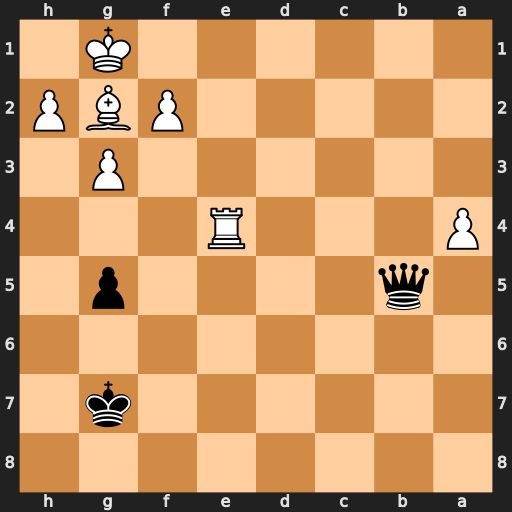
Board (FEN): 8/6k1/8/1q4p1/P3R3/6P1/5PBP/6K1
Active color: b
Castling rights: -
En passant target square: -
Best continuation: Qb1+ Bf1 Qxe4